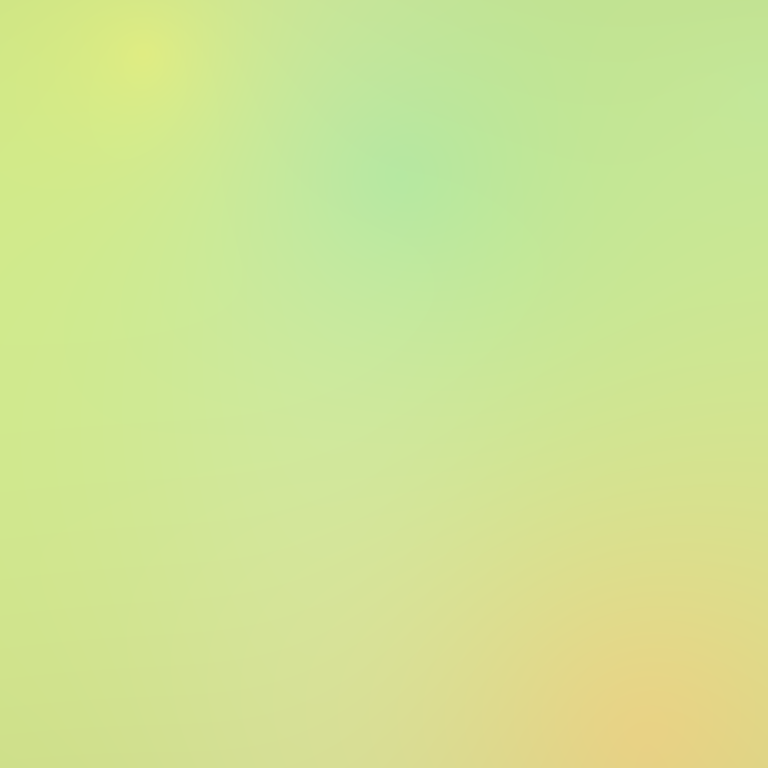
Abstract light effect, smooth gradient from soft yellow to gentle green, calm atmosphere, diffuse light, no room, no furniture, no objects.